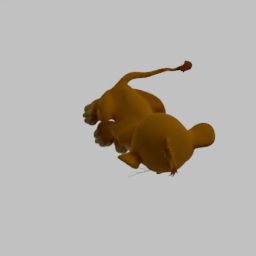
Label: decoration